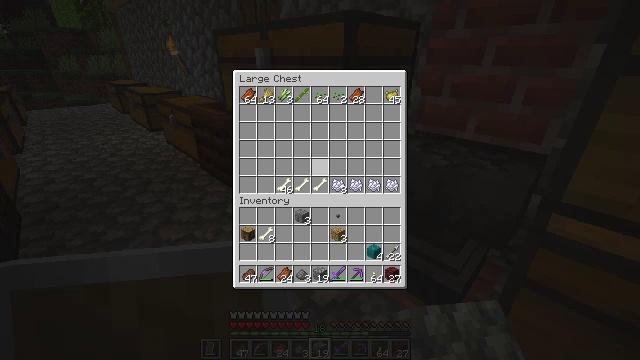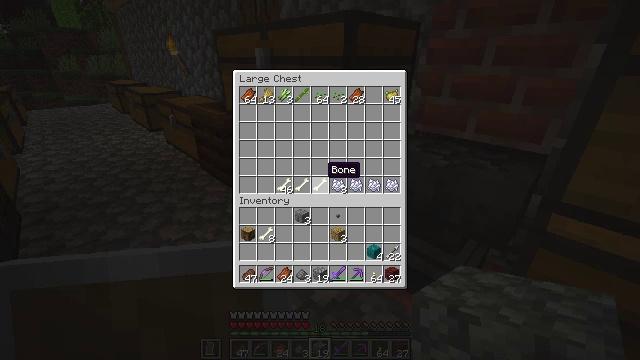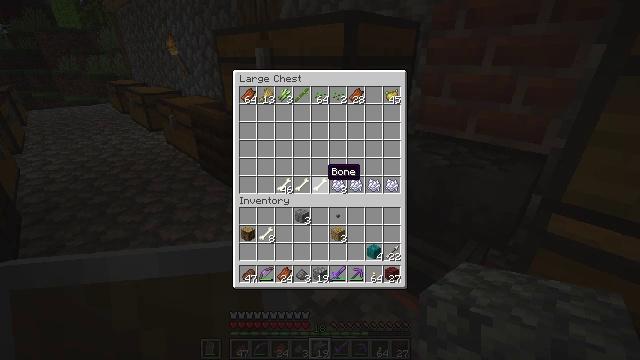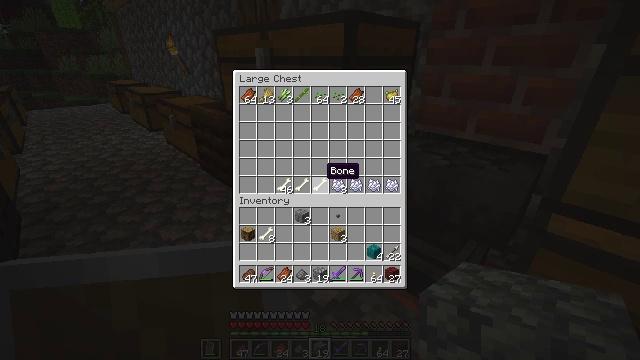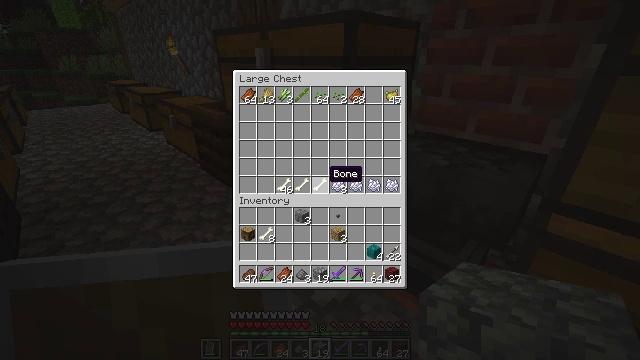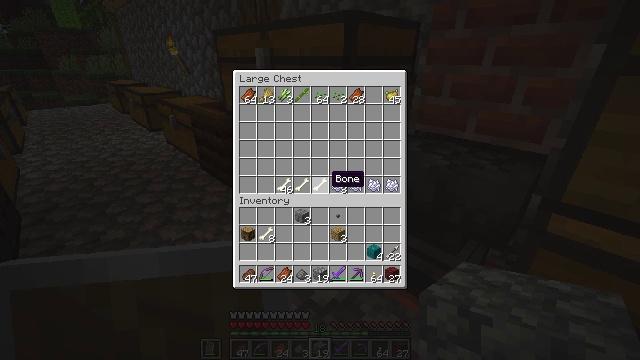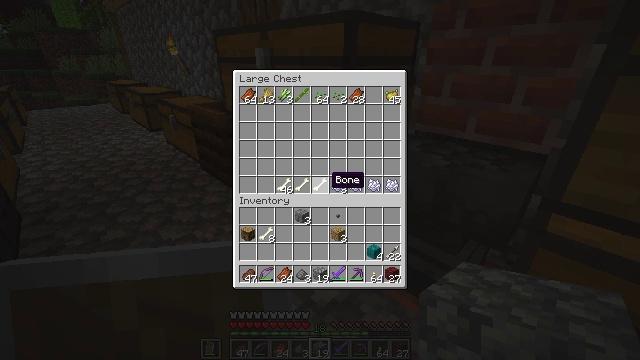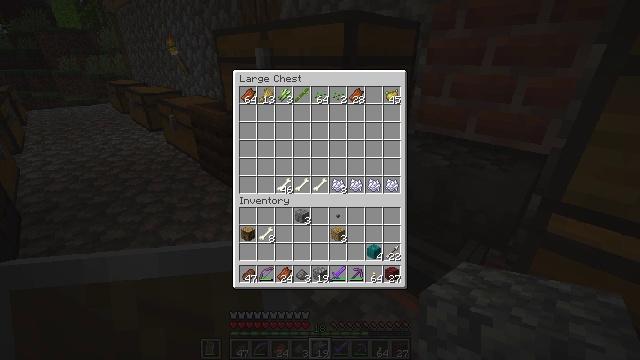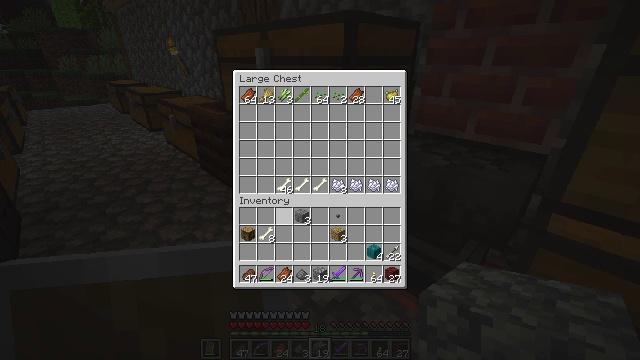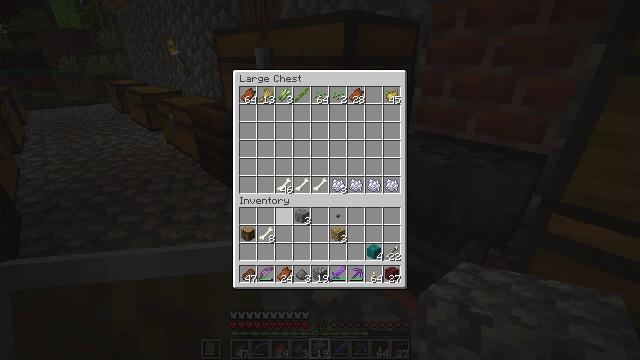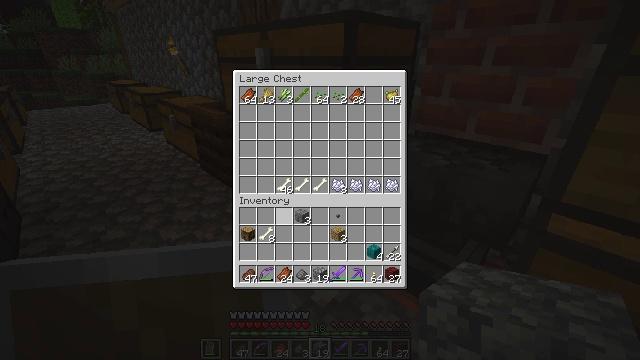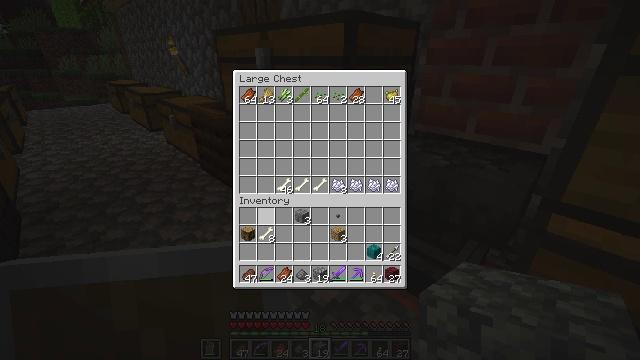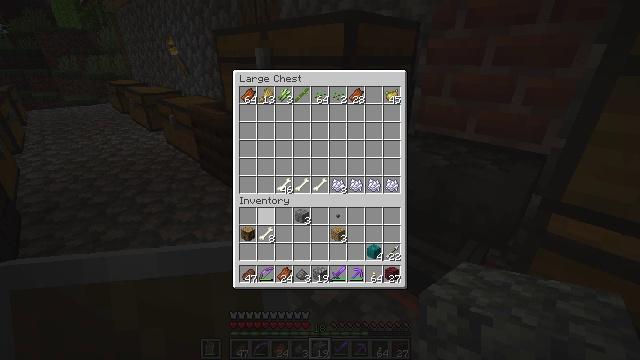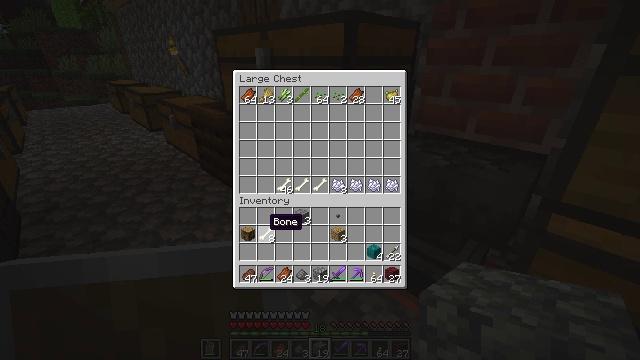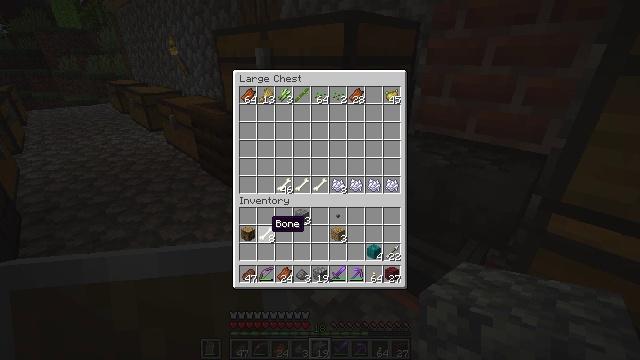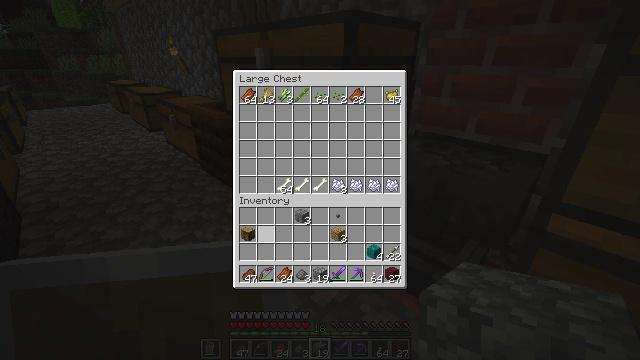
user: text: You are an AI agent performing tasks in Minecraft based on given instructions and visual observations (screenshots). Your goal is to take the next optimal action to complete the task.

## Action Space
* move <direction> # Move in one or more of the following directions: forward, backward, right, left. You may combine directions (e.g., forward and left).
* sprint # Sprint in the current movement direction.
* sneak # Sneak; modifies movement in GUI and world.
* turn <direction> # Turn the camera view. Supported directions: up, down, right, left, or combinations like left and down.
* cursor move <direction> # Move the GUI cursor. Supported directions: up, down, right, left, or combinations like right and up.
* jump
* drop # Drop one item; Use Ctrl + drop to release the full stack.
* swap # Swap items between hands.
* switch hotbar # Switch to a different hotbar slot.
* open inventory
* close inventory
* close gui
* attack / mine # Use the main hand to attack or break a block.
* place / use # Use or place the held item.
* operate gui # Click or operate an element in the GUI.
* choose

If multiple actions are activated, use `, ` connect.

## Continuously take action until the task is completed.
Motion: motion action
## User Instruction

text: Collect the grass from the surface.
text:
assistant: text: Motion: turn down
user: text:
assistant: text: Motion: no_op
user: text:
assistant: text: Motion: no_op
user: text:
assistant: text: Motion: no_op
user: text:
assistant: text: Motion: no_op
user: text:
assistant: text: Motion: no_op
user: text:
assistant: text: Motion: turn left and down
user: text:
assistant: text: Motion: turn left and down
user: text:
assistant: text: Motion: turn left
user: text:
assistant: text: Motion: sneak
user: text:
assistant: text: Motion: sneak, turn left
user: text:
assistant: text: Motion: sneak
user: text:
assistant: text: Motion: sneak
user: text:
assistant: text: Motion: sneak
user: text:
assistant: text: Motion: sneak, use / place
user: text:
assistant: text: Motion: sneak, use / place
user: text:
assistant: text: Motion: sneak
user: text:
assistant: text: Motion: sneak
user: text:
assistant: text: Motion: sneak
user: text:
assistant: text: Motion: no_op
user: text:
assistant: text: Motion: no_op
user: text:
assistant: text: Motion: no_op
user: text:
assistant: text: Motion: no_op
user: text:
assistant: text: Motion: no_op
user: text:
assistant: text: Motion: no_op
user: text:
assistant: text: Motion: no_op
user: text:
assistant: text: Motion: no_op
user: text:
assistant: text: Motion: no_op
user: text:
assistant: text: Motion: no_op
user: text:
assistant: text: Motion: no_op